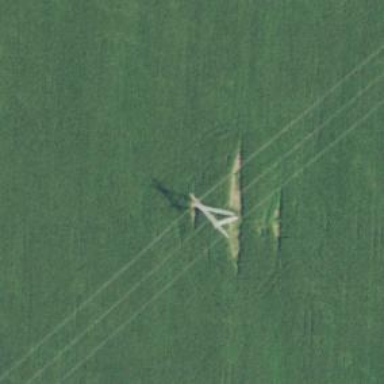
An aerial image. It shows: Lattice structure tower.